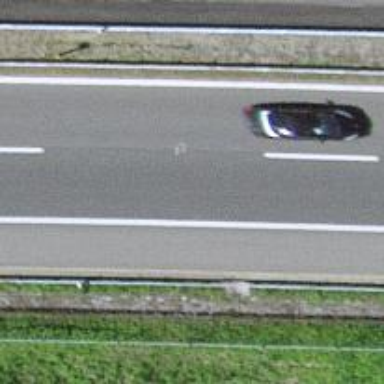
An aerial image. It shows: Asphalt motorway.